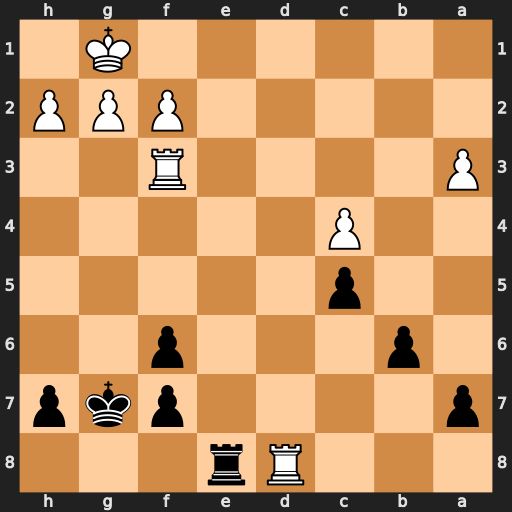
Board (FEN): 3Rr3/p4pkp/1p3p2/2p5/2P5/P4R2/5PPP/6K1
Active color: b
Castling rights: -
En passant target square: -
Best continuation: Re1#